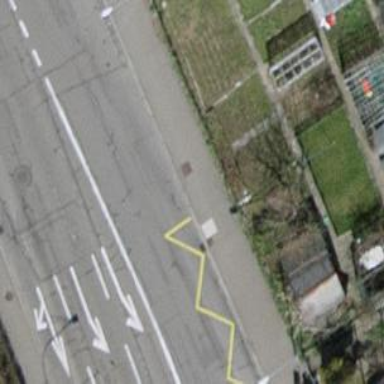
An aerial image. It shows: Bus stop with platform for public transport.